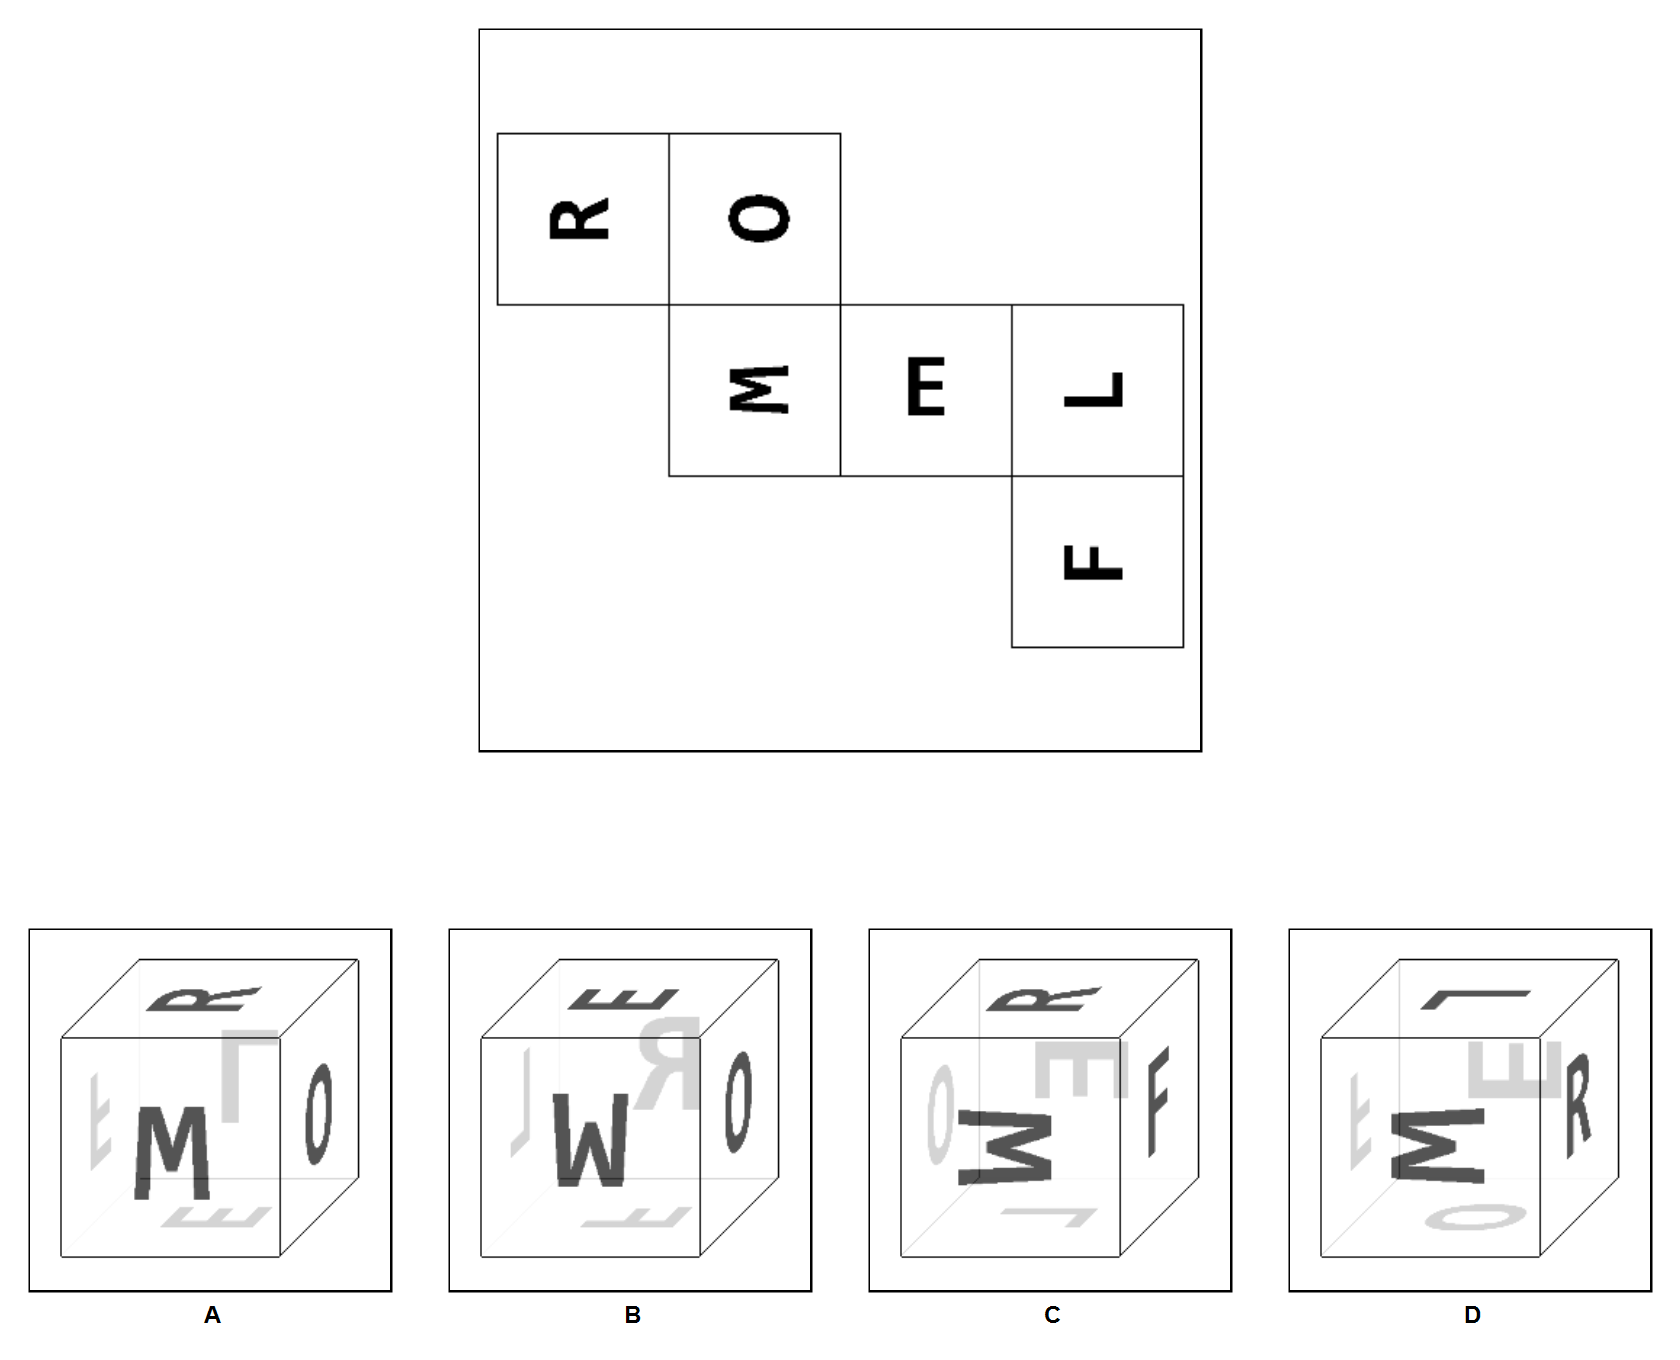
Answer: A